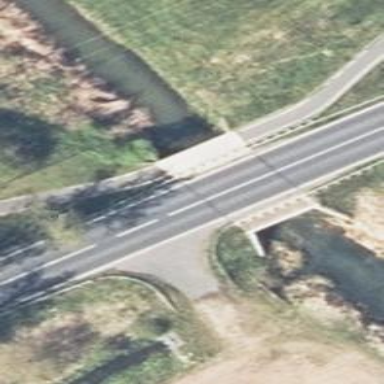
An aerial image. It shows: Man-made bridge.